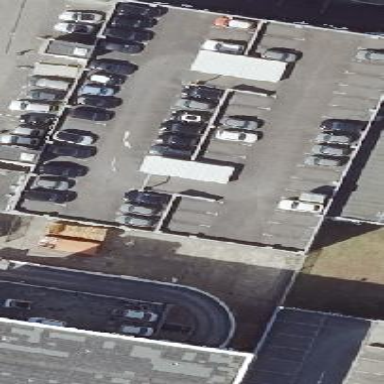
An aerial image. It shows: Multi-storey parking building.